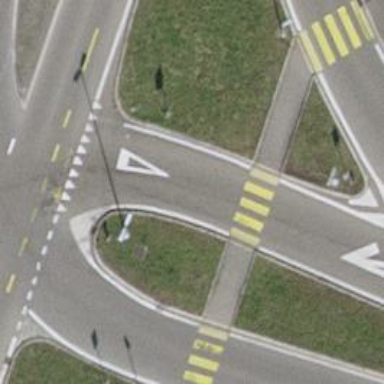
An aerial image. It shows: Uncontrolled road crossing.